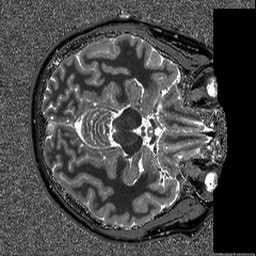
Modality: T1map
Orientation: axial
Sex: male